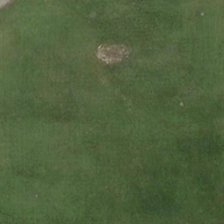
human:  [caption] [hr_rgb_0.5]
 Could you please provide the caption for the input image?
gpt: this is a big grassland .

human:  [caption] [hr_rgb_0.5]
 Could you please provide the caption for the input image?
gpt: a small circle bareland is in a large piece of green meadow .

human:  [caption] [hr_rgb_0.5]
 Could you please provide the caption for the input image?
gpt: a small circle bareland is in a large piece of green meadow .

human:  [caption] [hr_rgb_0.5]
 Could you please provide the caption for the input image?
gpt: the ground is green .

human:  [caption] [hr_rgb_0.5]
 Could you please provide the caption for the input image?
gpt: this is a big grassland .